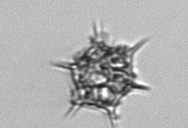
Label: Dictyocha